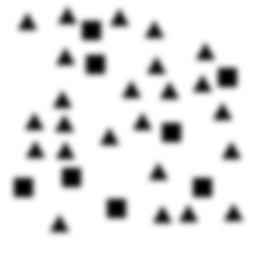
Squares: 8
Triangles: 24
Stars: 0
Total shapes: 32